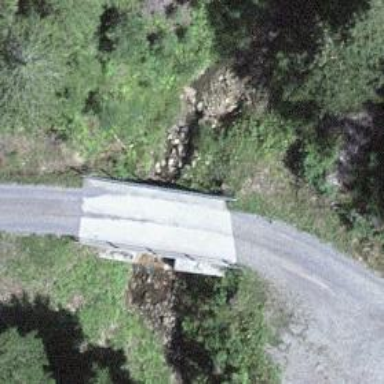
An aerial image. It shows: Gravel track on bridge with grade 1 quality.